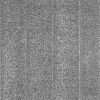
Atmospheric dust classification: dusty